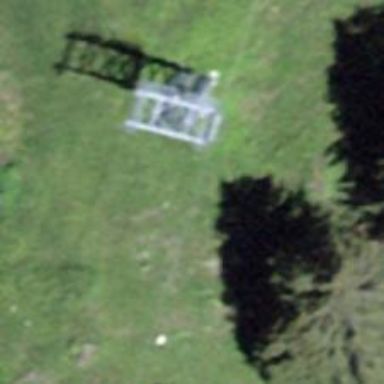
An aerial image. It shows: Pylon used for aerialway.